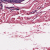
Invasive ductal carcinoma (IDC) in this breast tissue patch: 0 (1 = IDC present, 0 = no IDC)